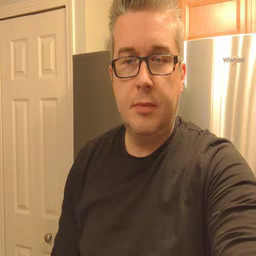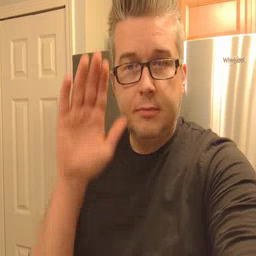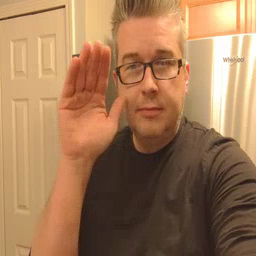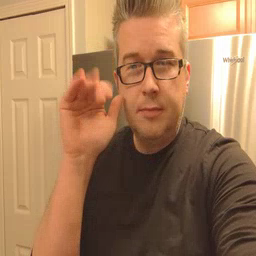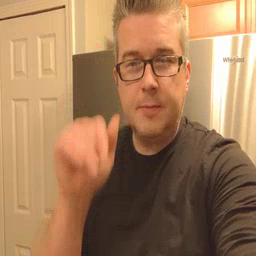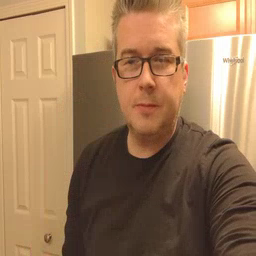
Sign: bye